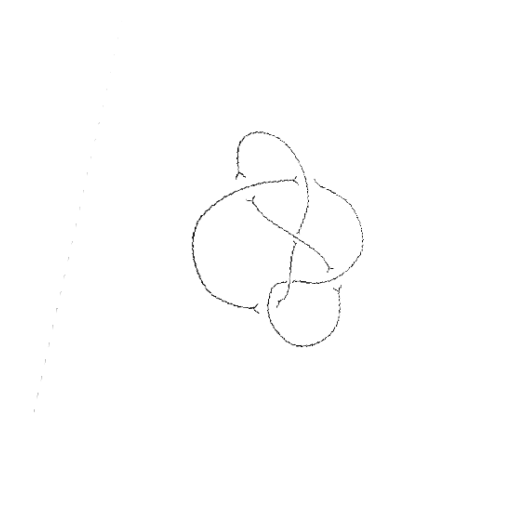
Crossing number: 6